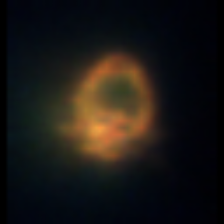
Taxon: Ciliates
Group: Other